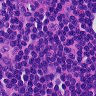
Metastatic tissue present: no